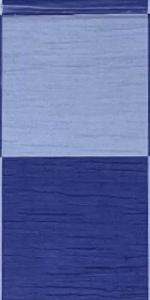
Label: Empty